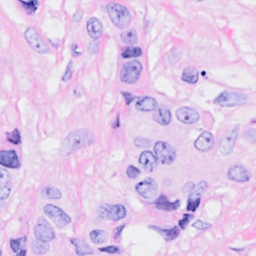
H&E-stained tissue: Breast